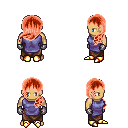
a pixel art fantasy rpg character, male body template, human, tanned skin, chain tabard jacket, robe skirt, red left-swept hairstyle, metal gloves, gold boots, four views (front, back, left, right), 2x2 character sprite sheet, small pixel art, hard edges, no anti-aliasing